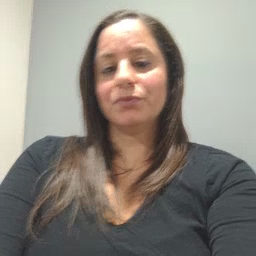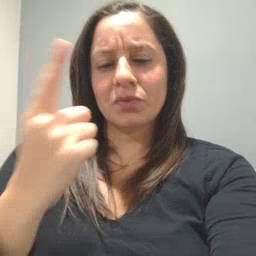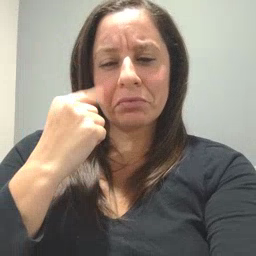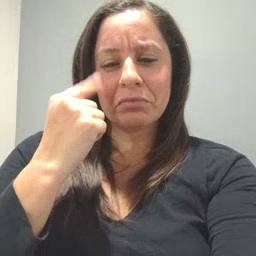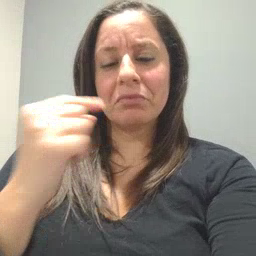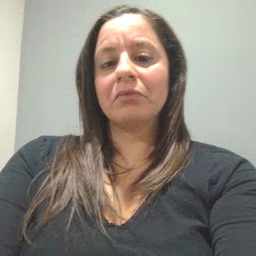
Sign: cry